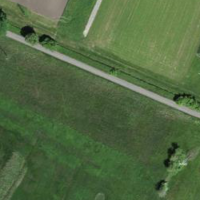
EUNIS habitat code: 25
Species observed at this site:
Corylus avellana
Prunus padus
Campanula rapunculus
Juncus inflexus
Cirsium palustre
Lathyrus pratensis
Brachypodium pinnatum
Juncus effusus